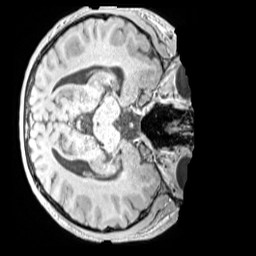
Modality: MP2RAGE
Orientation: axial
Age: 13
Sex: male
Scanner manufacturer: siemens
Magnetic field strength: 3 T
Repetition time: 4 s
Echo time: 0.00299 s